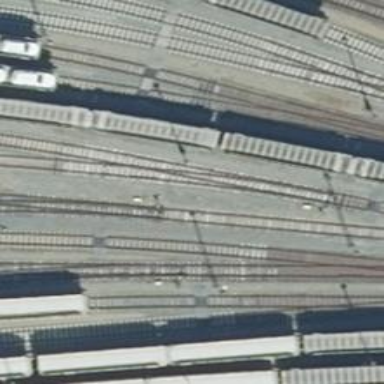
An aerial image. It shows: Railway switch.